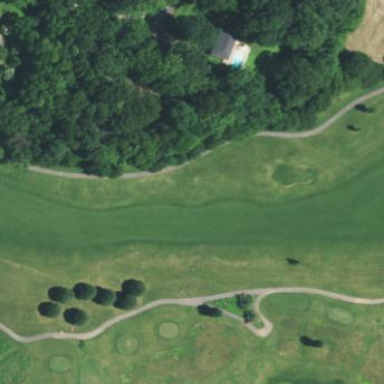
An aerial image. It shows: Grassy area designated as golf fairway.